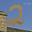
Label: 2